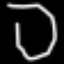
Label: octagon